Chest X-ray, AP view. Patient: 2 years old, sex M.
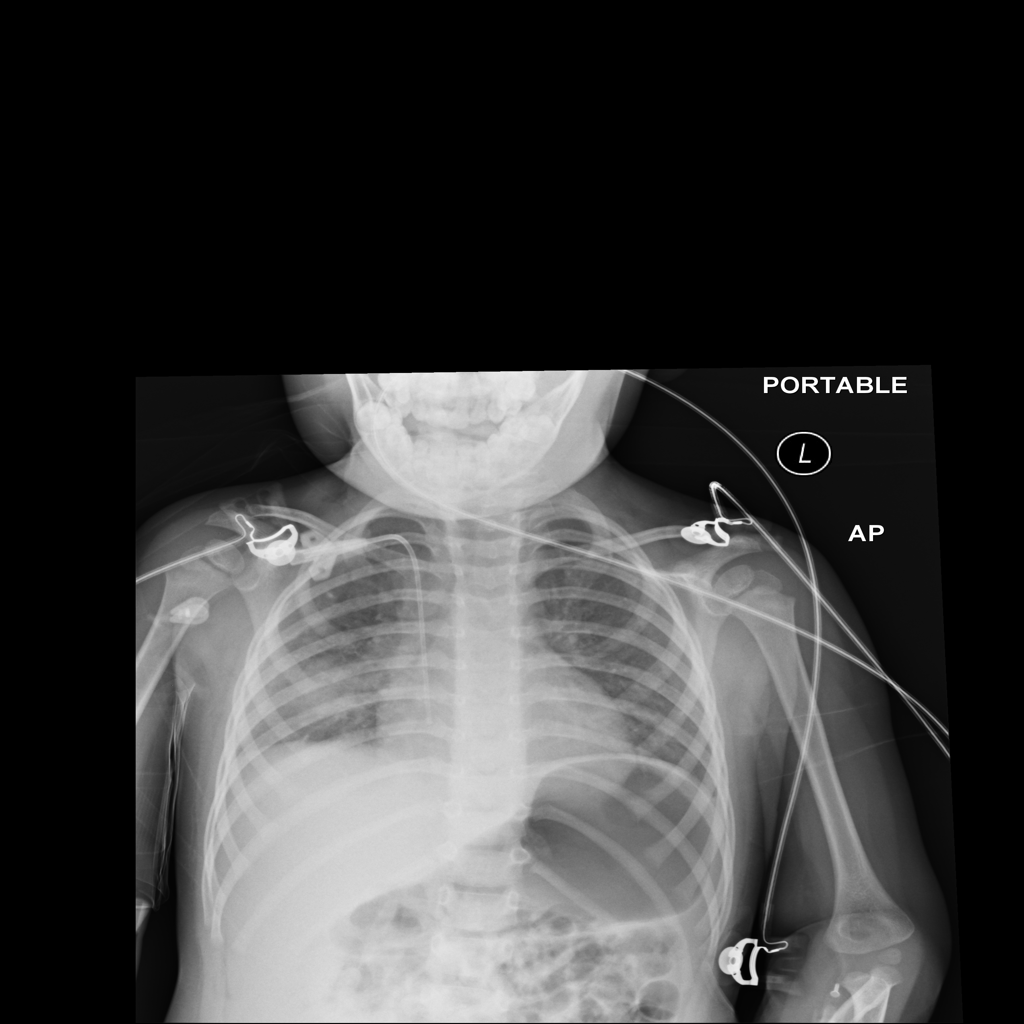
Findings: Infiltration